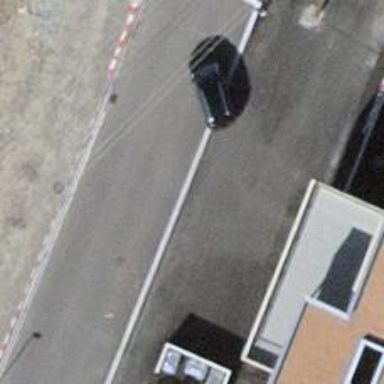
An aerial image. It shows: Asphalt parking lot.